Question: What i am doing is to detect the face by CIDetector and my image is coming from UIImagePickerController (capturing image from back Camera). I can detect face.. but my problem is that i get my face image inverted (up to down). Here is my <URL>.

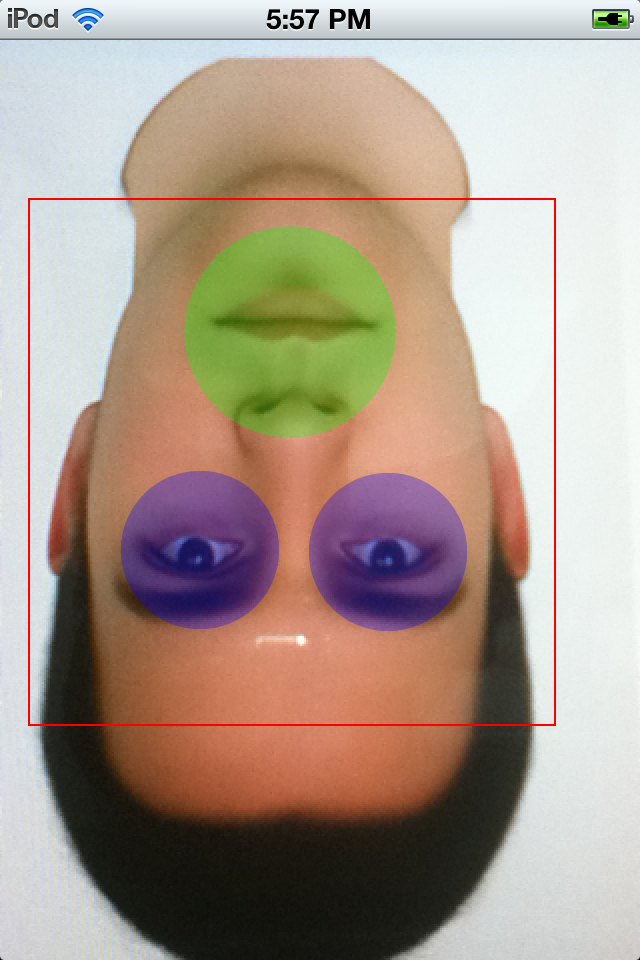
Answer: Between lines 83 and 88. You're flipping the view and not flipping it back because you have the code commented out.
I see you are using the sample project from <URL>
You're flipping the image view, but you aren't flipping the window to account for this flip.
Okay - looking a bit more at the tutorial and sample code that you are using, it's the flipping of the window that you don't want. But you'll need to write your code differently.
A better example is provided at <URL> which has the image displayed using 'drawInRect:' and the context translated for drawing the facial features.